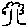
Label: tree